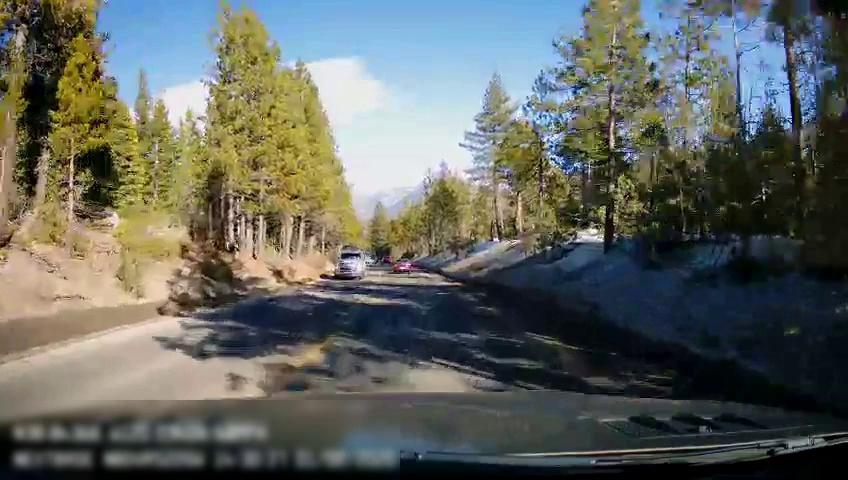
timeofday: Day
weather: Sunny
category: Drivable Space
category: Vehicles | Car
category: Vehicles | SUV